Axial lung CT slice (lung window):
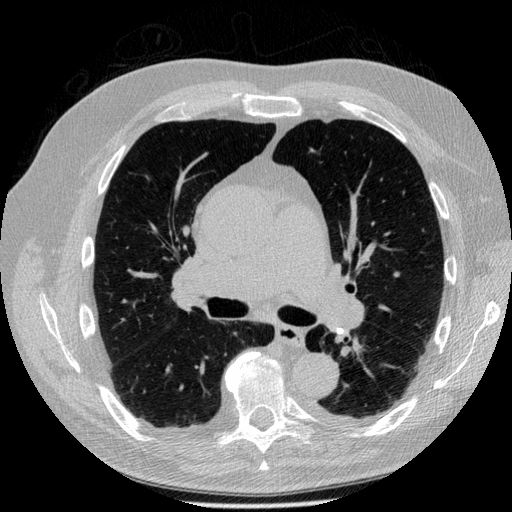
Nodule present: no